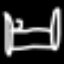
Label: bed